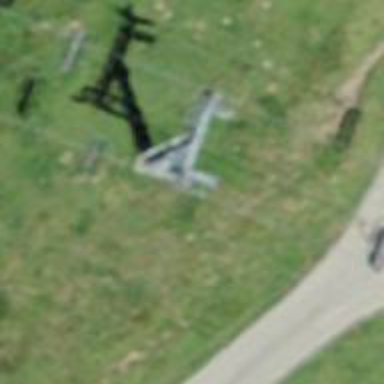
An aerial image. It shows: Pylon for aerialway.